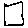
Label: square